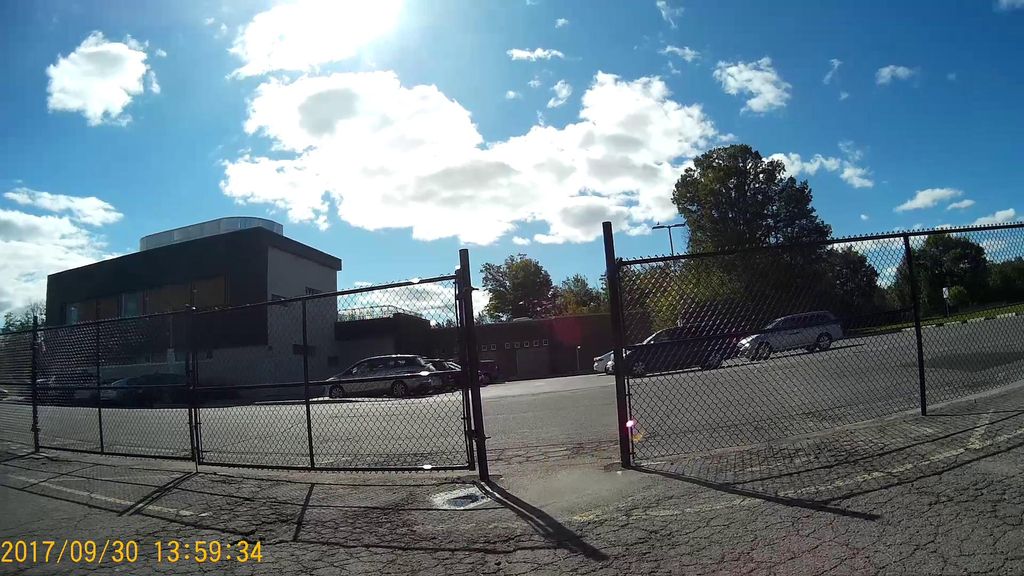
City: ottawa-gatineau